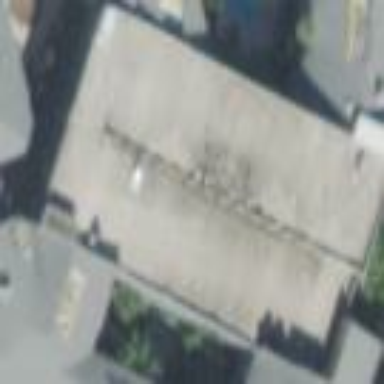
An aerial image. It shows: Parking garage.